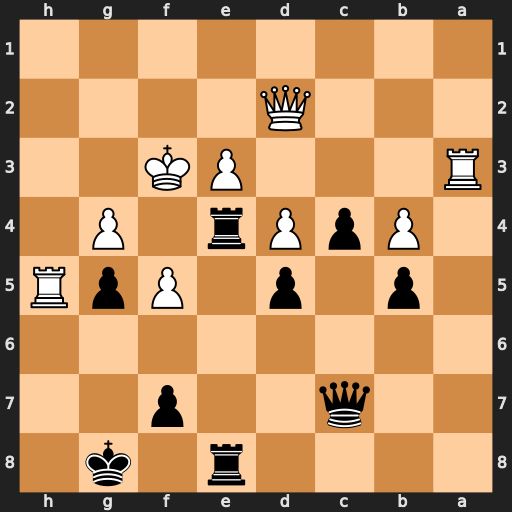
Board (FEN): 4r1k1/2q2p2/8/1p1p1PpR/1PpPr1P1/R3PK2/3Q4/8
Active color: b
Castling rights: -
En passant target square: -
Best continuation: Rxe3+ Rxe3 Qf4+ Ke2 Qxg4+